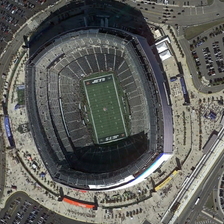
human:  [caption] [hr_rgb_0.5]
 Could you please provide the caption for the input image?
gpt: the large circular building is a gymnasium .

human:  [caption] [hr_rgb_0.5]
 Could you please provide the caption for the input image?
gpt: a large number of cars parked around the stadium .

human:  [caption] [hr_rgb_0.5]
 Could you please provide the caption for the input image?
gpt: the large circular building is a gymnasium .

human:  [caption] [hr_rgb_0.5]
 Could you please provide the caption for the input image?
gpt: a large number of cars parked around the stadium .

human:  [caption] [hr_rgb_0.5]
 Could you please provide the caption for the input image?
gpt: the large circular building is a gymnasium .